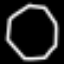
Label: octagon